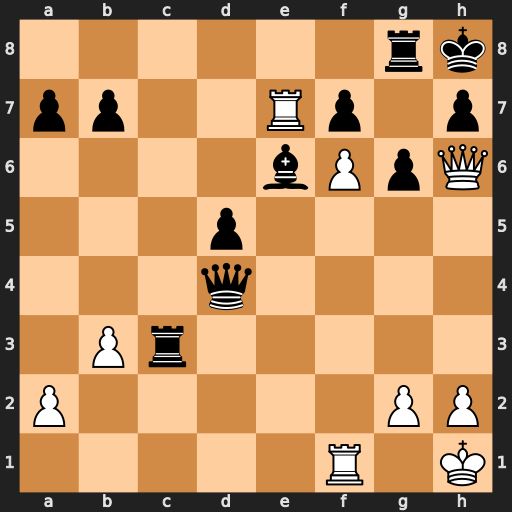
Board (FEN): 6rk/pp2Rp1p/4bPpQ/3p4/3q4/1Pr5/P5PP/5R1K
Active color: w
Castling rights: -
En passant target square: -
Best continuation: Re8 Qxf6 Rxg8+ Kxg8 Rxf6